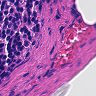
Metastatic tissue present: no